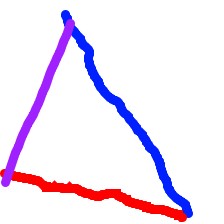
Shape: triangle